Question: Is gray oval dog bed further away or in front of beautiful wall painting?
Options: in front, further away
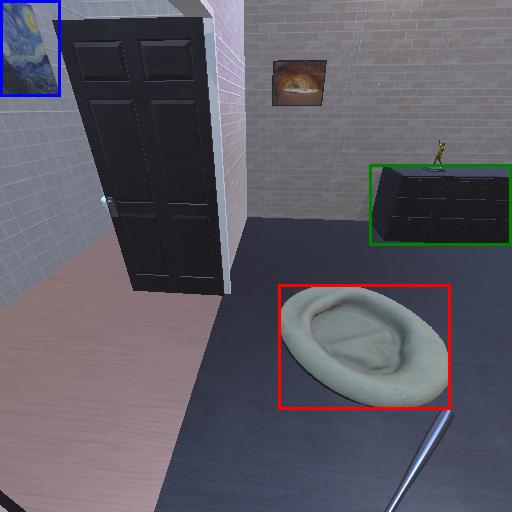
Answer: in front